Current action and preconditions to check: trajectory_clear

Your task: For each precondition in the list above, predict whether it will hold at this action.

Consider the current scene as observed from the mobile robot's camera, and analyze the predicted future states of all dynamic agents (e.g., people, animals, vehicles, or any moving entities) within the NEXT SECOND.

IMPORTANT: Only answer "very likely" if you are absolutely certain—based on strong, clear evidence—that a dynamic agent will violate the precondition in the predicted future state. Do NOT answer "very likely" for unlikely, ambiguous, or low-probability risks.

Ask yourself for each precondition: Is there a high probability, with clear and convincing evidence, that the predicted future states of any dynamic agent will interfere with the predicted future state of the currently executing action within the NEXT SECOND, causing that precondition to fail?

Assess the risk level based on these predictions. Use "likely" or "very likely" if motions create a clear risk of interference.

Use "neutral" or "improbable" if agents are nearby but their predicted paths are clearly diverging or non-conflicting.

Failure Risk Categories: "very improbable", "improbable", "neutral", "likely", "very likely"

Answer Format: Output ONLY the probability_of_failure value from these categories: "very improbable", "improbable", "neutral", "likely", "very likely"

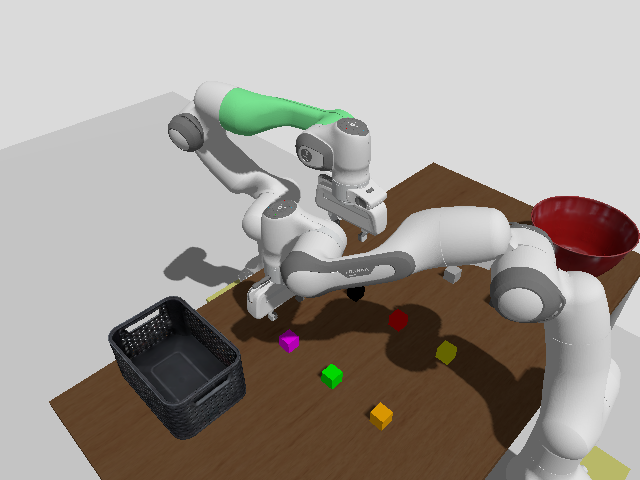

Answer: improbable